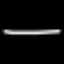
Label: line